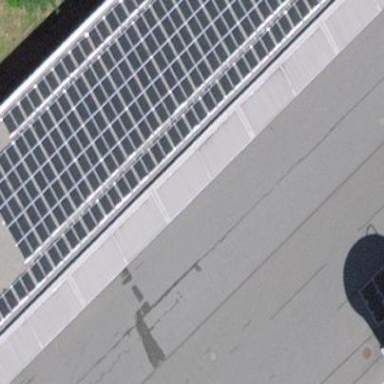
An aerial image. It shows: View of roof of building.